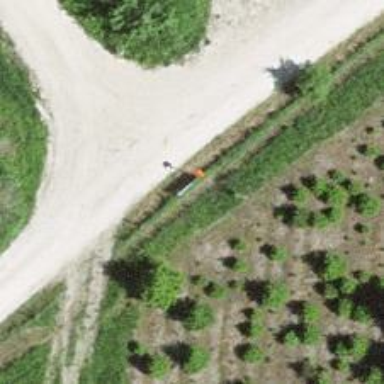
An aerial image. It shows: Aerial marker.